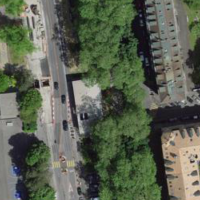
EUNIS habitat code: 53
Species observed at this site:
Corvus frugilegus